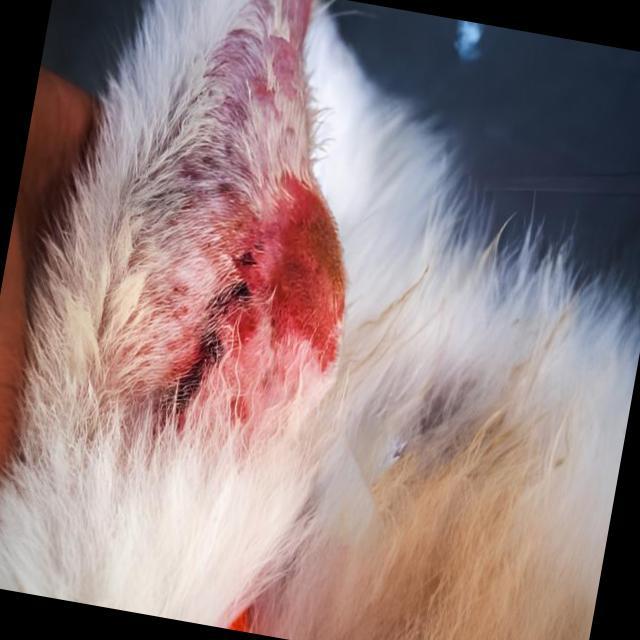
Canine dermatitis — inflammation of the skin presenting with erythema, pruritus, papules, and excoriation. May be allergic, contact, or atopic in origin.